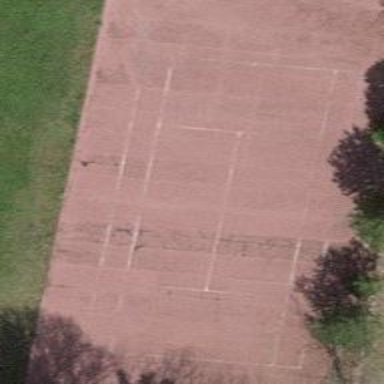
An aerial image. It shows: Tennis court on pitch.